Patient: sex F, age 63
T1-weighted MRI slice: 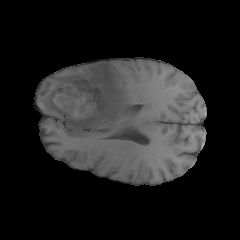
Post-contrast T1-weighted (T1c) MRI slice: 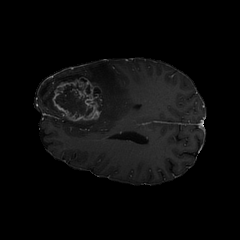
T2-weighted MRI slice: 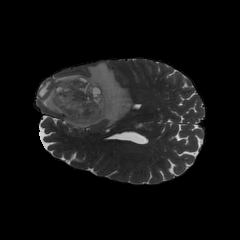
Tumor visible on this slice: yes
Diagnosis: Glioblastoma, IDH-wildtype
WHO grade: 4